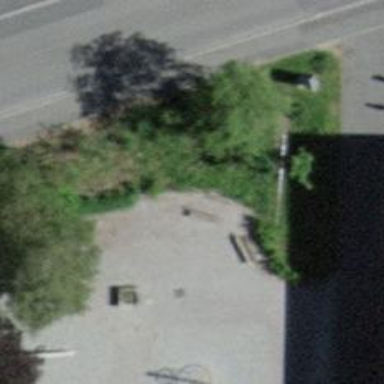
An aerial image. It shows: Picnic table located in leisure land area.